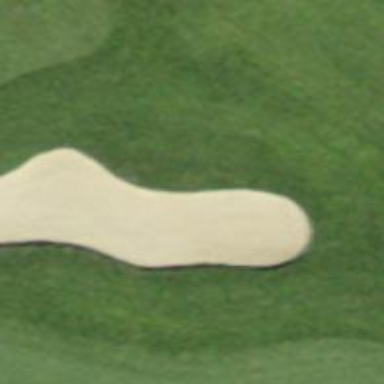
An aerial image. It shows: Sandy area is golf bunker.